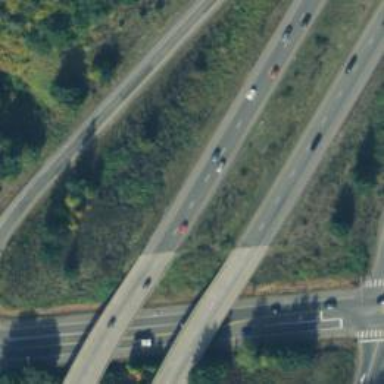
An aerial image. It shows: Motorway bridge.